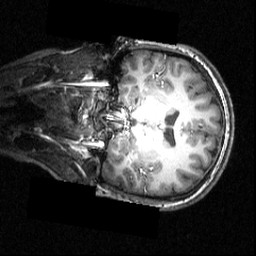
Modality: T1w
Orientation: coronal
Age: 18
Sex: female
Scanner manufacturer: siemens
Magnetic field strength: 3.951 T
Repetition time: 1.5 s
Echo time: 0.00335 s